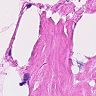
Metastatic tissue present: no